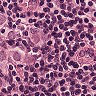
Metastatic tissue present: yes